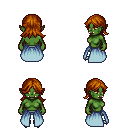
a pixel art fantasy rpg character, female body template, orc, green skin, overskirt, teal pants, brunette loose hair, metal boots, four views (front, back, left, right), 2x2 character sprite sheet, small pixel art, hard edges, no anti-aliasing